Question: I am trying to sort my QTableWidget columns by the values stored in the user role of each QTableWidgetItem, but I am unable to do so. I have enabled sorting with 'self.setSortingEnabled(True)', and I have set the data in each QTableWidgetItem with 'item.setData(Qt.DisplayRole, f'M - {r}')' and 'item.setData(Qt.UserRole, r)'. However, when I try to sort the columns by the values stored in the user role, it sorts the columns by the values stored in the display role instead.
Here is a minimal working example of my code:
'''
from random import randint
from PyQt5.QtCore import Qt
from PyQt5.QtWidgets import QApplication, QMainWindow, QTableWidget, QWidget, QGridLayout, QTableWidgetItem, QPushButton
class Table(QTableWidget):
def __init__(self):
super().__init__()
self.setSortingEnabled(True)
def populate(self):
self.clear()
self.setColumnCount(3)
self.setRowCount(200)
for row in range(500):
for column in range(3):
r = randint(0, 1000)
item = QTableWidgetItem()
item.setData(Qt.DisplayRole, f'M - {r}')
item.setData(Qt.UserRole, r)
self.setItem(row, column, item)
class MainApp(QMainWindow):
def __init__(self):
super().__init__()
self.table = Table()
self.button = QPushButton('Roll')
self.button.clicked.connect(self.table.populate)
layout = QWidget()
self.setCentralWidget(layout)
grid = QGridLayout()
layout.setLayout(grid)
grid.addWidget(self.button)
grid.addWidget(self.table)
if __name__ == '__main__':
app = QApplication([])
main_app = MainApp()
main_app.showMaximized()
app.exec()
'''

Additionally, I tried using EditRole, but the values that appear in the table are not the values from DisplayRole. For example, in the code below, I set item.setData(Qt.DisplayRole, f'M - {r}'), but even though r is an integer, the display role value is a string ('M - {r}'). I was hoping that sorting by UserRole or EditRole would sort based on the integer value of r, but that doesn't seem to be the case.
'''
item.setData(Qt.DisplayRole, f'M - {r}')
item.setData(Qt.EditRole, int(r))
'''
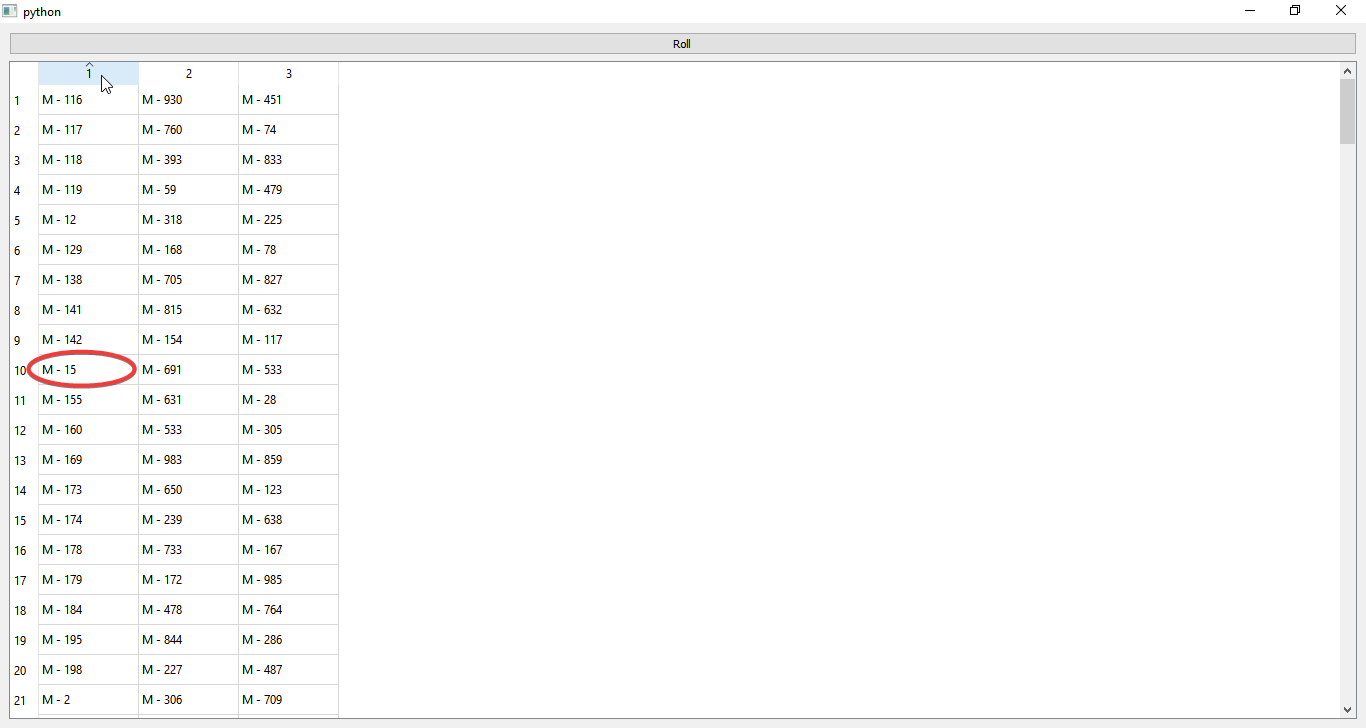
Answer: Sorting is always based on 'Qt.DisplayRole'.
Trying to use the 'EditRole' is pointless, as the <URL> documentation points out:
> The default implementation treats 'Qt::EditRole' and 'Qt::DisplayRole' as referring to the same data.
The 'Qt.UserRole' is a custom role that could be used for anything (and containing type) and by default is not used for anything in Qt. Setting a value with the 'UserRole' doesn't change the sorting, because Qt knows nothing about its existence or how the value should be used.
Since you are using for the sorting, the result is that numbers are not sorted as you may think: for instance "120" is smaller than "13", because "12" comes before "13".
The only occurrence in which the 'DisplayRole' properly sorts number values is when it is set with a number:
'''
item.setData(Qt.DisplayRole, r)
'''
Which will not work for you, as you want to show the "M - " prefix. Also, a common mistake is trying to use that in the constructor:
'''
item = QTableWidgetItem(r)
'''
And while the syntax is correct, its usage is wrong, as the <URL> of QTableWidgetItem is used for other purposes.
If you want to support custom sorting, you must create a QTableWidgetItem subclass and implement the <URL> magic method:
'''
class SortUserRoleItem(QTableWidgetItem):
def __lt__(self, other):
return self.data(Qt.UserRole) < other.data(Qt.UserRole)
'''
Then you have to create new items using that class. Note that:
- - <URL>
'''
class Table(QTableWidget):
def __init__(self):
super().__init__()
self.setSortingEnabled(True)
self.setItemPrototype(SortUserRoleItem())
def populate(self):
self.setSortingEnabled(False)
self.setColumnCount(3)
self.setRowCount(200)
for row in range(200):
for column in range(3):
r = randint(0, 1000)
item = self.item(row, column)
if not item:
item = SortUserRoleItem()
self.setItem(row, column, item)
item.setData(Qt.DisplayRole, 'M - {}'.format(r))
item.setData(Qt.UserRole, r)
self.setSortingEnabled(True)
'''
Note that, as an alternative, you could use a custom delegate, then just set the value of the item as an integer (as shown above) and override the <URL>:
'''
class PrefixDelegate(QStyledItemDelegate):
def displayText(self, text, locale):
if isinstance(text, int):
text = f'M - {text}'
return text
class Table(QTableWidget):
def __init__(self):
super().__init__()
self.setItemDelegate(PrefixDelegate(self))
# ...
def populate(self):
# ...
item = self.item(row, column)
if not item:
item = QTableWidgetItem()
self.setItem(row, column, item)
item.setData(Qt.DisplayRole, r)
'''